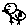
Label: bird